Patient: sex M, age 32
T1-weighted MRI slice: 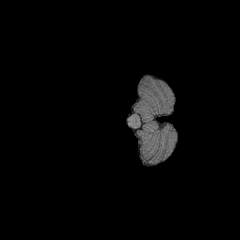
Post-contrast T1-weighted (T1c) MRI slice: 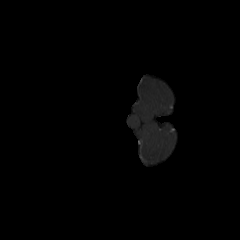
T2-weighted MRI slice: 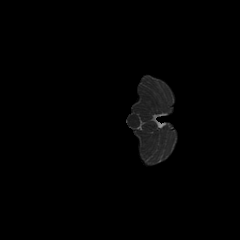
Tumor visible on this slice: no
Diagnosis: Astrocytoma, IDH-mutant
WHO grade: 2